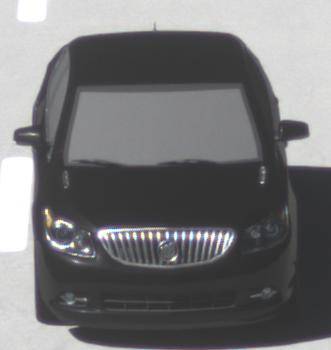
Make: Buick
Model: LaCrosse
Detailed model: Gen. 2
Model produced from: 2009
Model produced until: 2016
Doors: 4
Color: black
Road condition: dry road
Daytime: midday
Contrast: high contrast